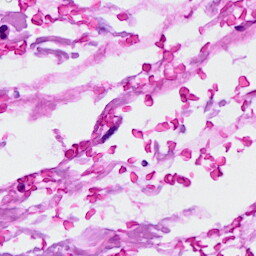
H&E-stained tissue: Breast